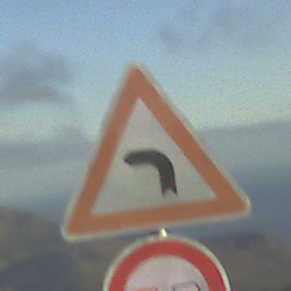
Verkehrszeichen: KurveLinks
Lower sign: Ueberholverbot
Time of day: SunriseSunset
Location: Outdoor (Nature)
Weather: PartlyCloudy
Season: NotSpecified
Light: Natural